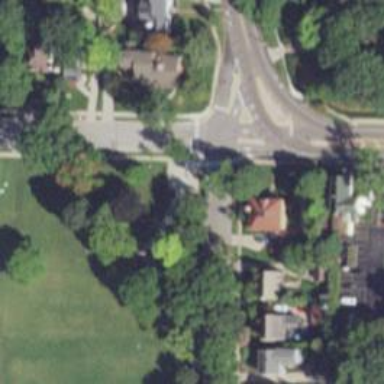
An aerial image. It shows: Marked crossing on footway.